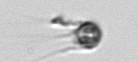
Label: Apedinella